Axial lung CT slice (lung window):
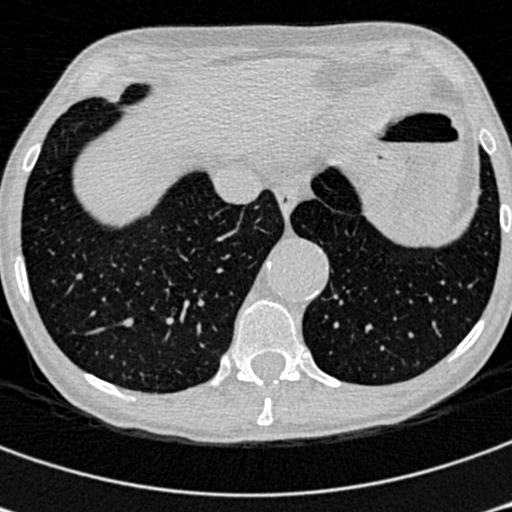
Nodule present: no